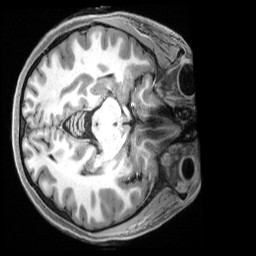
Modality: T1w
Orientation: axial
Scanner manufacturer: siemens
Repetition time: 2.5 s
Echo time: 0.00231 s